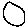
Label: circle